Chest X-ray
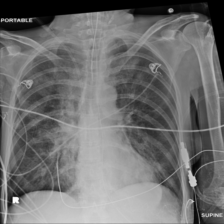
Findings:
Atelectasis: negative
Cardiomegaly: negative
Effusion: negative
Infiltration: negative
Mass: negative
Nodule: positive
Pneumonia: negative
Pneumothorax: negative
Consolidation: negative
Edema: negative
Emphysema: negative
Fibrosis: negative
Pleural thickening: negative
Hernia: negative